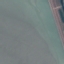
Land use / land cover class: SeaLake